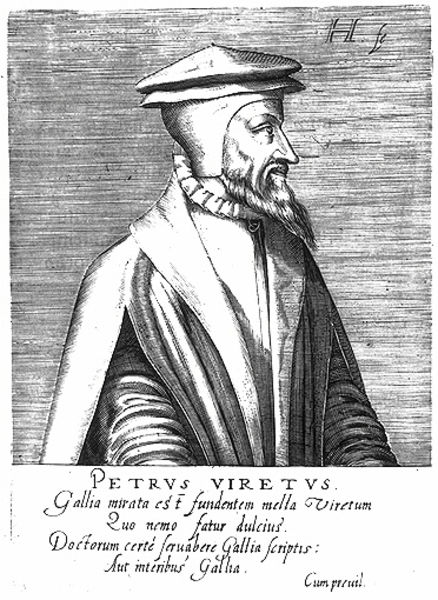
Titel: Bildnis des Peter Viret
Künstler: Hendrik (d.Ä.) Hondius
Institution: (Seriendruck)
Schlagwörter: kopf, mann, schatten, umhang, weiß, grau, hintergrund, hut, licht, mund, nase, profil, schwarz, zeichnung, blick, haube, alt, bart, kappe, mütze, arme, augen, falten, gesicht, kragen, stehen, vollbart, ärmel, bildnis, halskrause, portrait, porträt, signatur, kirche, auge, gewand, mantel, kinn, renaissance, kopfbedeckung, lächeln, holzschnitt, schrift, man, grafik, graphik, spitz, asketisch, schmal, seitenansicht, robe, faltenwurf, rüschen, wange, name, linie, druck, schwarz weiss, initialen, schraffur, holzstich, radierung, stich, seite, text, krause, spitzbart, bleistiftzeichnung, talar, barett, halbprofil, religiös, gelehrter, kirchlich, kupferstich, petrus, beschreibung, doktor, wissenschaft, schlitz, latein, lateinisch, reformation, seriendruck, schaube, theologe, reniassance, viretus, petrus viretus, h, mann kappe, gallia